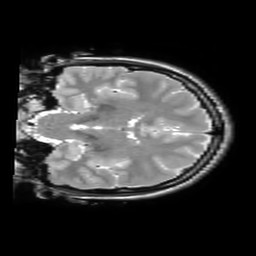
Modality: T2w
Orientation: coronal
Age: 24
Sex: female
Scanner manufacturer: philips
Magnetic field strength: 3 T
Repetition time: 3 s
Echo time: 0.08 s